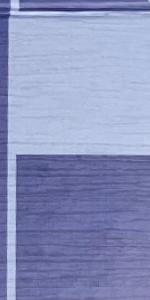
Label: Empty